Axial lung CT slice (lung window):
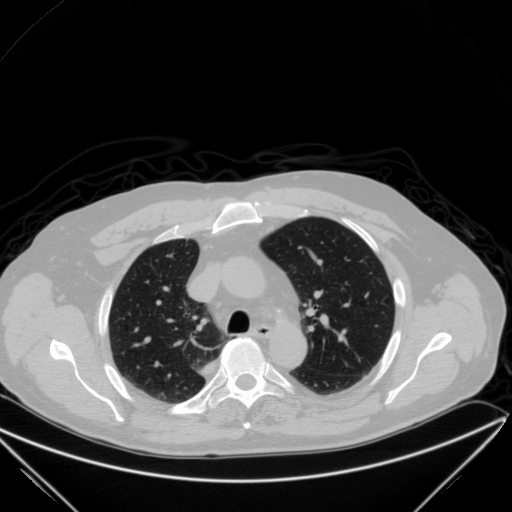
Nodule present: no